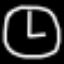
Label: clock